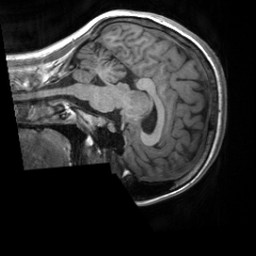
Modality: T1w
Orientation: sagittal
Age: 20
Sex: female
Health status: healthy
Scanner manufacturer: siemens
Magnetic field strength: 3 T
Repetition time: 2 s
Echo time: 0.00232 s